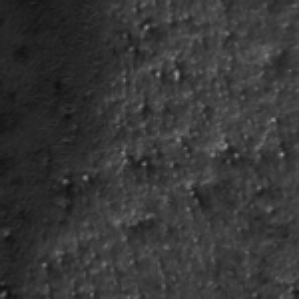
Label: frost